Question: I am working on a project of web application with react. Where I used material ui for navbar. there is a show more icon on right side for mobile devices. But when I open it the popover opened at left side and showing an error Material-UI: The 'anchorEl' prop provided to the component is invalid. I want it on top right side. but couldn't do it. What should I do?

Here is the code
'''
import React, { useState } from 'react';
import './Navbar.css'
import { useScrollTrigger, Slide, AppBar, Toolbar, IconButton, makeStyles, Divider, List, ListItem, ListItemIcon, ListItemText, Hidden, Drawer, useTheme, Menu, MenuItem } from '@material-ui/core';
import MenuIcon from '@material-ui/icons/Menu';
import InboxIcon from '@material-ui/icons/MoveToInbox';
import MailIcon from '@material-ui/icons/Mail';
import MoreIcon from '@material-ui/icons/MoreVert';
import Logo from '../../images/logo.png';
import { FontAwesomeIcon } from '@fortawesome/react-fontawesome';
import { faGithub, faLinkedinIn } from '@fortawesome/free-brands-svg-icons';
const drawerWidth = 240;
const useStyles = makeStyles((theme) => ({
toolbar: theme.mixins.toolbar,
grow: {
flexGrow: 1,
},
menuButton: {
marginRight: theme.spacing(2),
},
sectionDesktop: {
display: 'none',
[theme.breakpoints.up('md')]: {
display: 'flex',
},
},
sectionMobile: {
display: 'flex',
[theme.breakpoints.up('md')]: {
display: 'none',
},
},
drawer: {
[theme.breakpoints.up('sm')]: {
width: drawerWidth,
flexShrink: 0,
},
},
drawerPaper: {
width: drawerWidth,
},
}));
const Navbar = (props) => {
const { window } = props;
const classes = useStyles();
const theme = useTheme();
const [mobileOpen, setMobileOpen] = useState(false);
const [mobileMoreAnchorEl, setMobileMoreAnchorEl] = useState(null);
console.log(mobileMoreAnchorEl);
const HideOnScroll = (props) => {
const { children, window } = props;
const trigger = useScrollTrigger({ target: window ? window() : undefined });
return (
<Slide appear={false} direction="down" in={!trigger}>
{children}
</Slide>
)
}
const handleDrawerToggle = () => {
setMobileOpen(!mobileOpen);
};
const isMobileMenuOpen = Boolean(mobileMoreAnchorEl);
const handleMobileMenuClose = () => {
setMobileMoreAnchorEl(null);
}
const handleMobileMenuOpen = (event) => {
setMobileMoreAnchorEl(event.currentTarget);
}
const mobileMenuId = 'primary-search-account-menu-mobile';
const renderMobileMenu = (
<Menu
anchorEl={mobileMoreAnchorEl}
anchorOrigin={{ vertical: 'top', horizontal: 'right' }}
id={mobileMenuId}
keepMounted
transformOrigin={{ vertical: 'top', horizontal: 'right' }}
open={isMobileMenuOpen}
onClose={handleMobileMenuClose}
>
<MenuItem>
<IconButton color="inherit">
<FontAwesomeIcon icon={faGithub} />
</IconButton>
</MenuItem>
<MenuItem>
<IconButton color="inherit">
<FontAwesomeIcon icon={faLinkedinIn} />
</IconButton>
</MenuItem>
</Menu>
);
const drawer = (
<div>
<div className={classes.toolbar} />
<Divider />
<List>
{['GitHub', 'Started', 'Send email', 'Drafts'].map((text, index) => (
<ListItem button key={text}>
<ListItemIcon>{index % 2 === 0 ? <InboxIcon /> : <MailIcon />}</ListItemIcon>
<ListItemText primary={text} />
</ListItem>
))}
</List>
</div>
)
const container = window !== undefined ? () => window().document.body : undefined;
return (
<div className={classes.grow}>
<div>
<HideOnScroll {...props}>
<AppBar>
<Toolbar>
<IconButton
edge="start"
className={classes.menuButton}
color="inherit"
aria-label="open drawer"
onClick={handleDrawerToggle}
>
<MenuIcon />
</IconButton>
<img className="logo" src={Logo} alt="" />
<div className={classes.grow} />
<div className={classes.sectionDesktop}>
<a style={{ textDecoration: 'none' }} href="https://github.com/muhidhossain">
<IconButton style={{ color: 'aqua', outline: 'none' }}>
<FontAwesomeIcon icon={faGithub} />
</IconButton>
</a>
<IconButton style={{ color: 'aqua', outline: 'none' }}>
<FontAwesomeIcon icon={faLinkedinIn} />
</IconButton>
</div>
<div className={classes.sectionMobile}>
<IconButton
aria-label="show more"
aria-controls={mobileMenuId}
aria-haspopup="true"
onClick={handleMobileMenuOpen}
color="inherit"
>
<MoreIcon />
</IconButton>
</div>
</Toolbar>
</AppBar>
</HideOnScroll>
{renderMobileMenu}
</div>
<nav className={classes.drawer} aria-label="mailbox folders">
<Hidden smUp implementation="css">
<Drawer
container={container}
variant="temporary"
anchor={theme.direction === 'rtl' ? 'right' : 'left'}
open={mobileOpen}
onClose={handleDrawerToggle}
classes={{ paper: classes.drawPaper }}
ModalProps={{ keepMounted: true }}
>
{drawer}
</Drawer>
</Hidden>
</nav>
</div>
);
};
export default Navbar;
'''
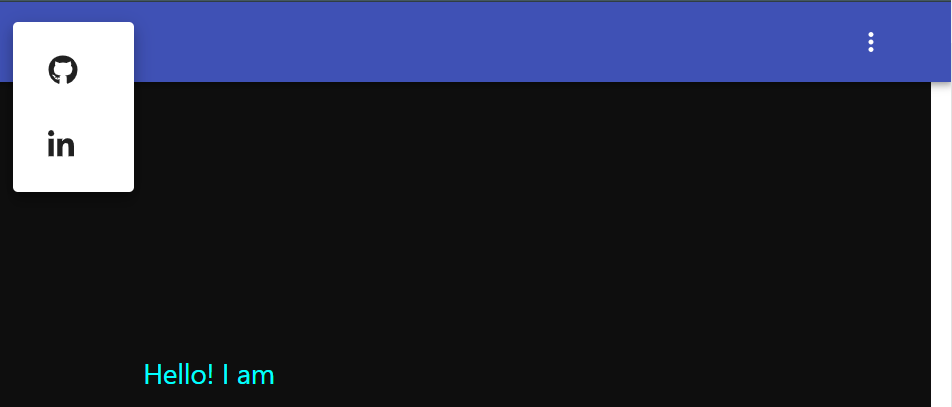
Answer: The HideOnScroll component is creating this issue. For every re-render, the component is recreated. As the anchorel is pointed to the HTML element, which is no longer present it throws an error. If we move the component outside of the Navbar component, the issue will be fixed.
'''
import React, { useState } from 'react';
import './Navbar.css'
import { useScrollTrigger, Slide, AppBar, Toolbar, IconButton, makeStyles, Divider, List, ListItem, ListItemIcon, ListItemText, Hidden, Drawer, useTheme, Menu, MenuItem } from '@material-ui/core';
import MenuIcon from '@material-ui/icons/Menu';
import InboxIcon from '@material-ui/icons/MoveToInbox';
import MailIcon from '@material-ui/icons/Mail';
import MoreIcon from '@material-ui/icons/MoreVert';
import Logo from '../../images/logo.png';
import { FontAwesomeIcon } from '@fortawesome/react-fontawesome';
import { faGithub, faLinkedinIn } from '@fortawesome/free-brands-svg-icons';
const drawerWidth = 240;
const useStyles = makeStyles((theme) => ({
toolbar: theme.mixins.toolbar,
grow: {
flexGrow: 1,
},
menuButton: {
marginRight: theme.spacing(2),
},
sectionDesktop: {
display: 'none',
[theme.breakpoints.up('md')]: {
display: 'flex',
},
},
sectionMobile: {
display: 'flex',
[theme.breakpoints.up('md')]: {
display: 'none',
},
},
drawer: {
[theme.breakpoints.up('sm')]: {
width: drawerWidth,
flexShrink: 0,
},
},
drawerPaper: {
width: drawerWidth,
},
}));
const HideOnScroll = (props) => {
const { children, window } = props;
const trigger = useScrollTrigger({ target: window ? window() : undefined });
return (
<Slide appear={false} direction="down" in={!trigger}>
{children}
</Slide>
)
}
const Navbar = (props) => {
const { window } = props;
const classes = useStyles();
const theme = useTheme();
const [mobileOpen, setMobileOpen] = useState(false);
const [mobileMoreAnchorEl, setMobileMoreAnchorEl] = useState(null);
console.log(mobileMoreAnchorEl);
const handleDrawerToggle = () => {
setMobileOpen(!mobileOpen);
};
const isMobileMenuOpen = Boolean(mobileMoreAnchorEl);
const handleMobileMenuClose = () => {
setMobileMoreAnchorEl(null);
}
const handleMobileMenuOpen = (event) => {
setMobileMoreAnchorEl(event.currentTarget);
}
const mobileMenuId = 'primary-search-account-menu-mobile';
const renderMobileMenu = (
<Menu
anchorEl={mobileMoreAnchorEl}
anchorOrigin={{ vertical: 'top', horizontal: 'right' }}
id={mobileMenuId}
keepMounted
transformOrigin={{ vertical: 'top', horizontal: 'right' }}
open={isMobileMenuOpen}
onClose={handleMobileMenuClose}
>
<MenuItem>
<IconButton color="inherit">
<FontAwesomeIcon icon={faGithub} />
</IconButton>
</MenuItem>
<MenuItem>
<IconButton color="inherit">
<FontAwesomeIcon icon={faLinkedinIn} />
</IconButton>
</MenuItem>
</Menu>
);
const drawer = (
<div>
<div className={classes.toolbar} />
<Divider />
<List>
{['GitHub', 'Started', 'Send email', 'Drafts'].map((text, index) => (
<ListItem button key={text}>
<ListItemIcon>{index % 2 === 0 ? <InboxIcon /> : <MailIcon />}</ListItemIcon>
<ListItemText primary={text} />
</ListItem>
))}
</List>
</div>
)
const container = window !== undefined ? () => window().document.body : undefined;
return (
<div className={classes.grow}>
<div>
<HideOnScroll {...props}>
<AppBar>
<Toolbar>
<IconButton
edge="start"
className={classes.menuButton}
color="inherit"
aria-label="open drawer"
onClick={handleDrawerToggle}
>
<MenuIcon />
</IconButton>
<img className="logo" src={Logo} alt="" />
<div className={classes.grow} />
<div className={classes.sectionDesktop}>
<a style={{ textDecoration: 'none' }} href="https://github.com/muhidhossain">
<IconButton style={{ color: 'aqua', outline: 'none' }}>
<FontAwesomeIcon icon={faGithub} />
</IconButton>
</a>
<IconButton style={{ color: 'aqua', outline: 'none' }}>
<FontAwesomeIcon icon={faLinkedinIn} />
</IconButton>
</div>
<div className={classes.sectionMobile}>
<IconButton
aria-label="show more"
aria-controls={mobileMenuId}
aria-haspopup="true"
onClick={handleMobileMenuOpen}
color="inherit"
>
<MoreIcon />
</IconButton>
</div>
</Toolbar>
</AppBar>
</HideOnScroll>
{renderMobileMenu}
</div>
<nav className={classes.drawer} aria-label="mailbox folders">
<Hidden smUp implementation="css">
<Drawer
container={container}
variant="temporary"
anchor={theme.direction === 'rtl' ? 'right' : 'left'}
open={mobileOpen}
onClose={handleDrawerToggle}
classes={{ paper: classes.drawPaper }}
ModalProps={{ keepMounted: true }}
>
{drawer}
</Drawer>
</Hidden>
</nav>
</div>
);
};
export default Navbar;
'''